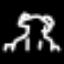
Label: frog